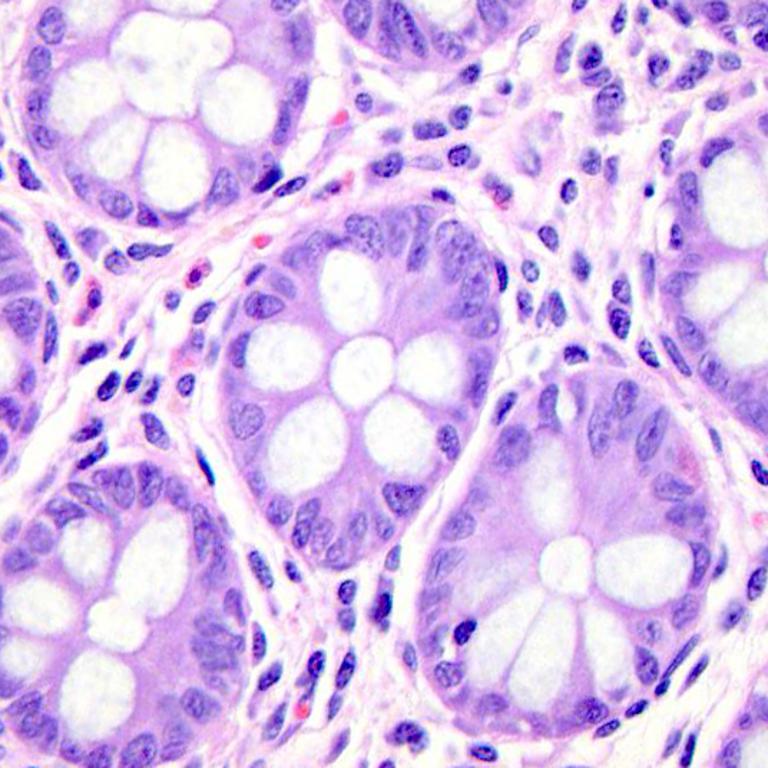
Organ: colon
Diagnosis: benign